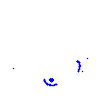
Particle: proton